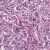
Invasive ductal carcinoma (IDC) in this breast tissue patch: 1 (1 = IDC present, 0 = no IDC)